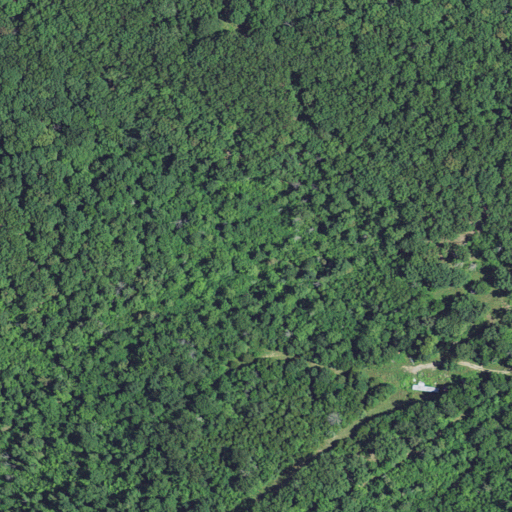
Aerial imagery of valley in Missouri named Bowman Hollow containing deciduous forest, mixed forest, and open development